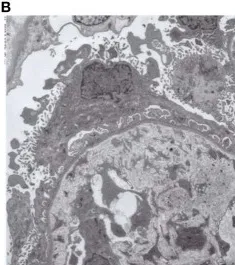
(B) Electron microscopy shows endothelial cell swelling with expansion of the subendothelial space, and no immune complex deposition is observed in glomeruli.
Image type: pathology (h&e)